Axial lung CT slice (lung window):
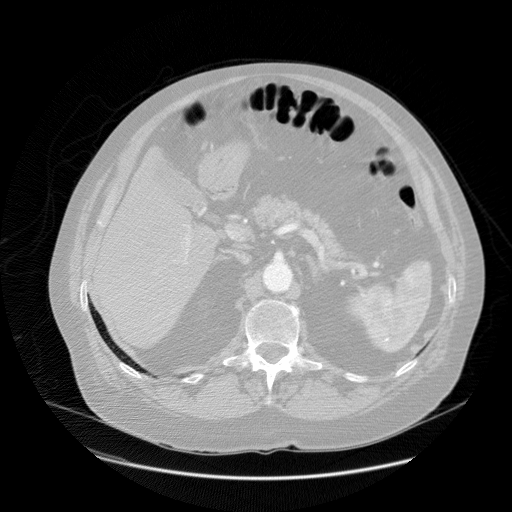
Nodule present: no